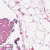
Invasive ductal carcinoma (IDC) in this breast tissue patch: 0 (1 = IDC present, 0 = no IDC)